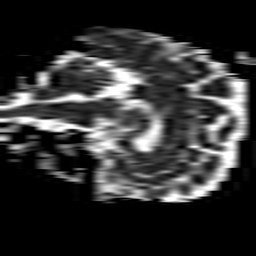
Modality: ADC
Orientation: sagittal
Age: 44
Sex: female
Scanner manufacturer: philips
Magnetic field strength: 1.5 T
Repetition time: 3.525 s
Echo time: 0.06899 s